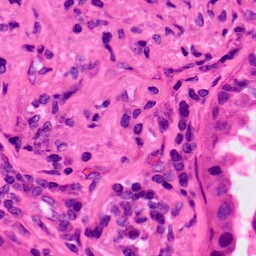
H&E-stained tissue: Lung